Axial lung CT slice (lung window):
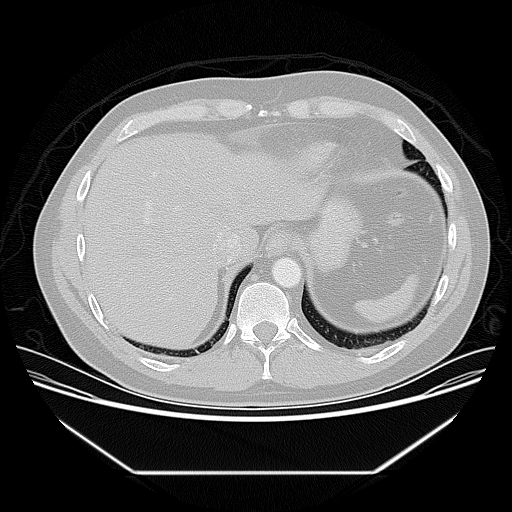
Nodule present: no